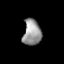
Tissue: lung
Cell type: Others
Senescence score: 0.2317
Nuclear area (px): 462
Mean DAPI intensity: 149.848